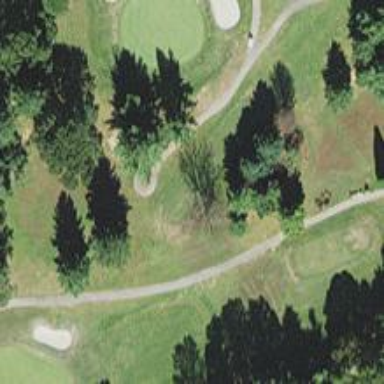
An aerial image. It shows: Path used for both walking and golf.